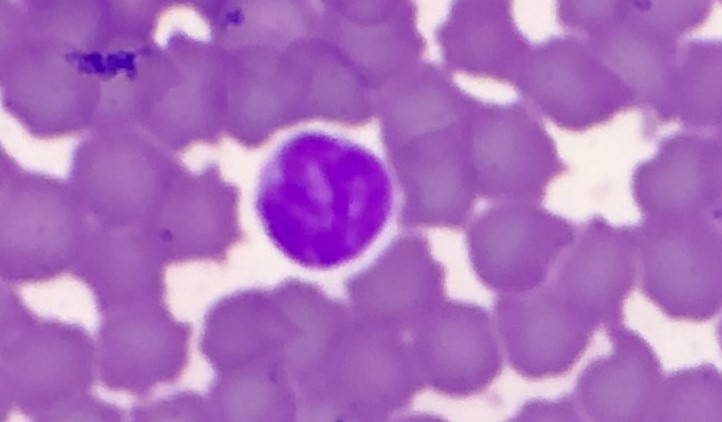
White blood cell type: Lymphocyte